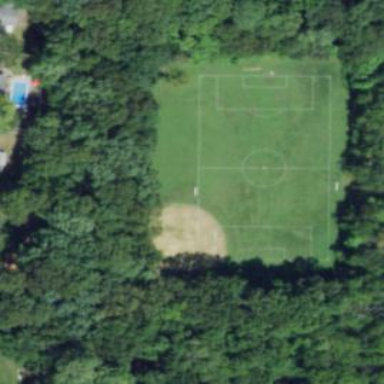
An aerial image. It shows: Grass pitch used for baseball and soccer.